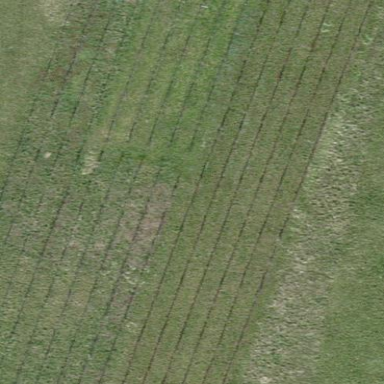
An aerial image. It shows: Vineyard.